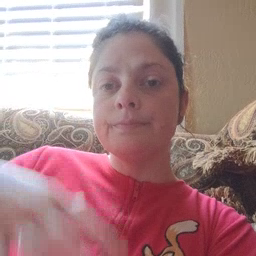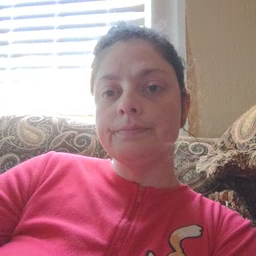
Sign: lamp